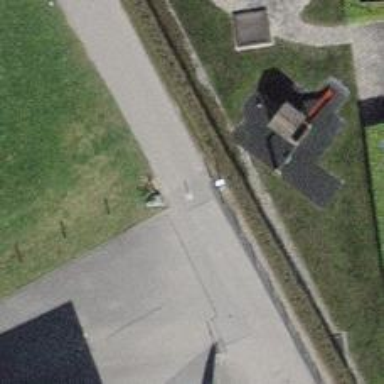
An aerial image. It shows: Bollard barrier.